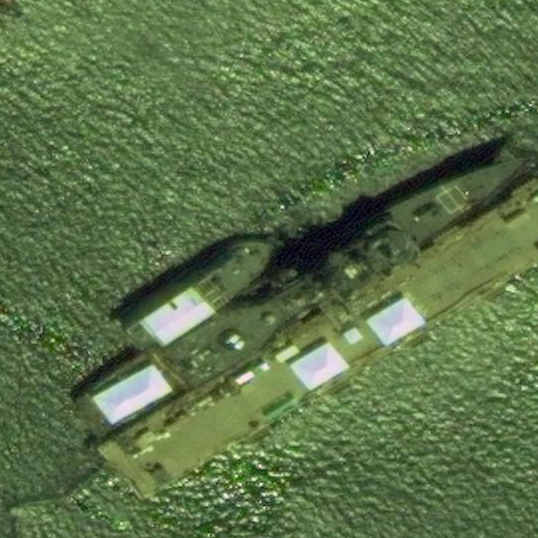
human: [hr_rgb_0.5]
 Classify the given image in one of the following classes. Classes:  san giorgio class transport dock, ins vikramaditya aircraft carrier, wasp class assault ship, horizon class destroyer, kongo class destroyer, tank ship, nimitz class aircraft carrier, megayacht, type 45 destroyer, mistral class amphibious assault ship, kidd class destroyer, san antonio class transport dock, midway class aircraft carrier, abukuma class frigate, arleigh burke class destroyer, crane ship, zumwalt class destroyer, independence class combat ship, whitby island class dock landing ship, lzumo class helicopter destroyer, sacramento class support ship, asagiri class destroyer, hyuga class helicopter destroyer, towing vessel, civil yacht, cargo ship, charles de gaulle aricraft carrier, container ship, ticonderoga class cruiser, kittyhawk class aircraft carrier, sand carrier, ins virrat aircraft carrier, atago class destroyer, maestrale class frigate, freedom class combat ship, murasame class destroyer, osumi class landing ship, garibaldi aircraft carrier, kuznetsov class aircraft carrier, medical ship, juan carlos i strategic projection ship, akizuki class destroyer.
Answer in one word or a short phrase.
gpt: Ticonderoga class cruiser